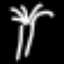
Label: palm tree